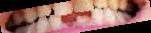
Condition: hypodontia